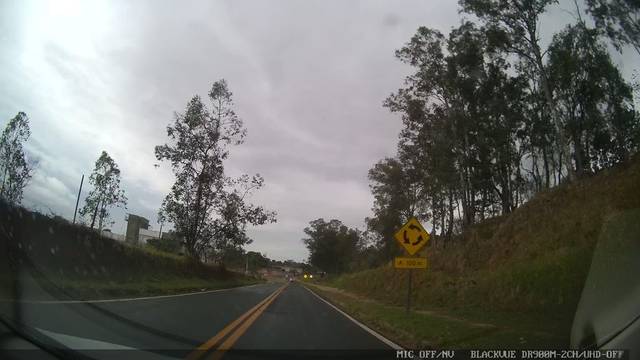
Region: Brazil
Coordinates: -23.009, -47.004